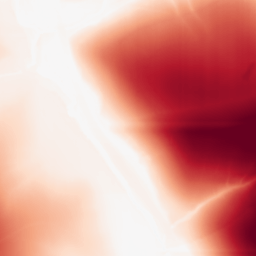
Category: morphological
Decomposition family: rolling_ball
Decomposition parameters: radius: 200
Upsampling method: linear_exact
Upsampling parameters: scale: 8
Upsampling scale: 8